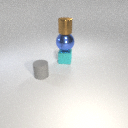
small cyan metal cube to the right of small gray rubber cylinder